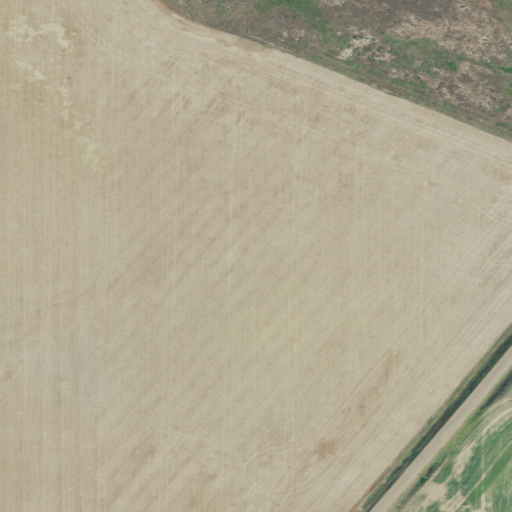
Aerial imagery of bench in Montana named Ragland Bench containing cultivated crops, grassland, low intensity development, medium intensity development, and open development